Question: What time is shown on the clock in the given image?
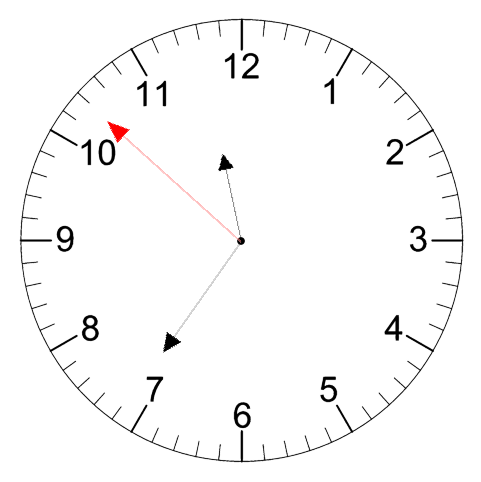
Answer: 11:35:52